Interaction volume radius: 10 \u00c5
Interaction volume height: 25 \u00c5
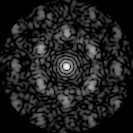
Disorder parameter: 0.6767